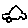
Label: car